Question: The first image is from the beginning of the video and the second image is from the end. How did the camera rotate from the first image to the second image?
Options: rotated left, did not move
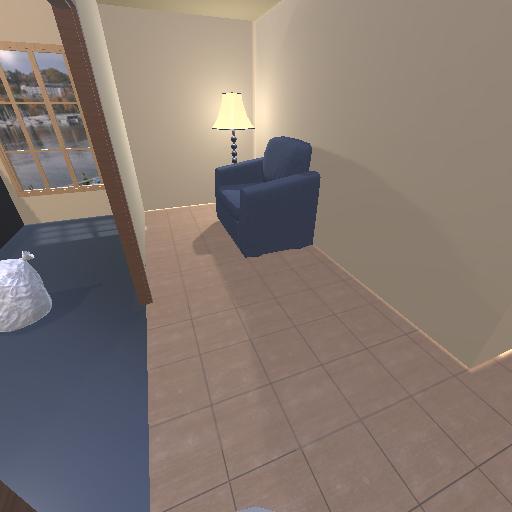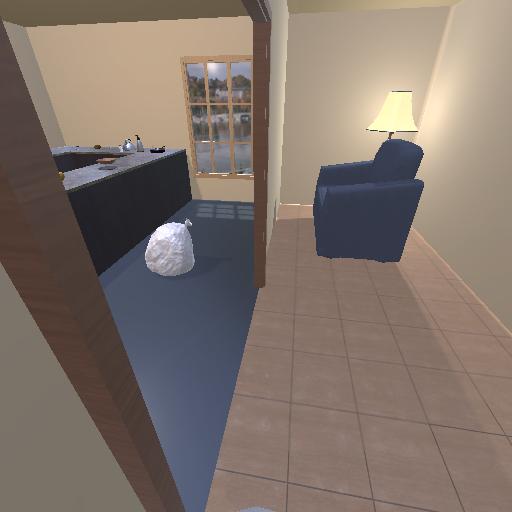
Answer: rotated left